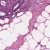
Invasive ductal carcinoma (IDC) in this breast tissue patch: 0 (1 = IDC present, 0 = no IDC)